Interaction volume radius: 5 \u00c5
Interaction volume height: 10 \u00c5
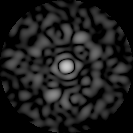
Disorder parameter: 0.8675